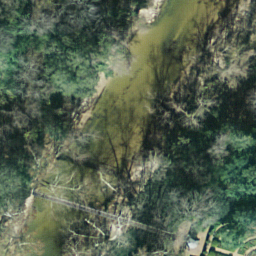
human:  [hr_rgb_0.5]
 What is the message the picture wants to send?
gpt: river